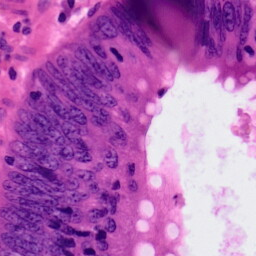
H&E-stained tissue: Colon